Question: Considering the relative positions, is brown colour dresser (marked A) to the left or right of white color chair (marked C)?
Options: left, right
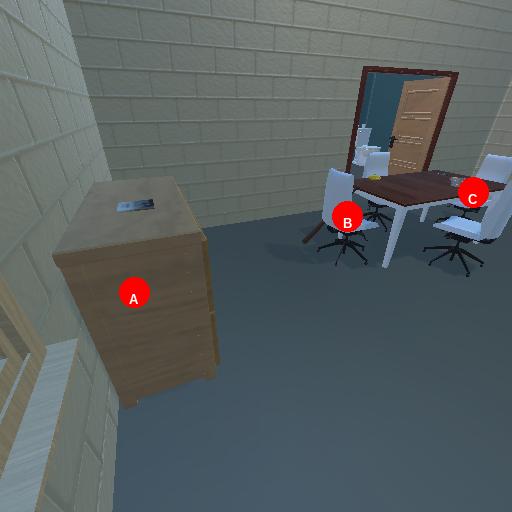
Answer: left